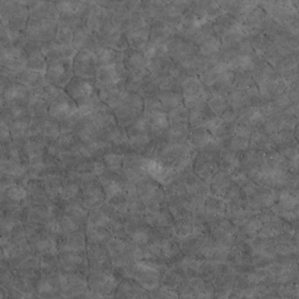
Label: non_frost